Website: ulta-beauty
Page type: customer-info-address
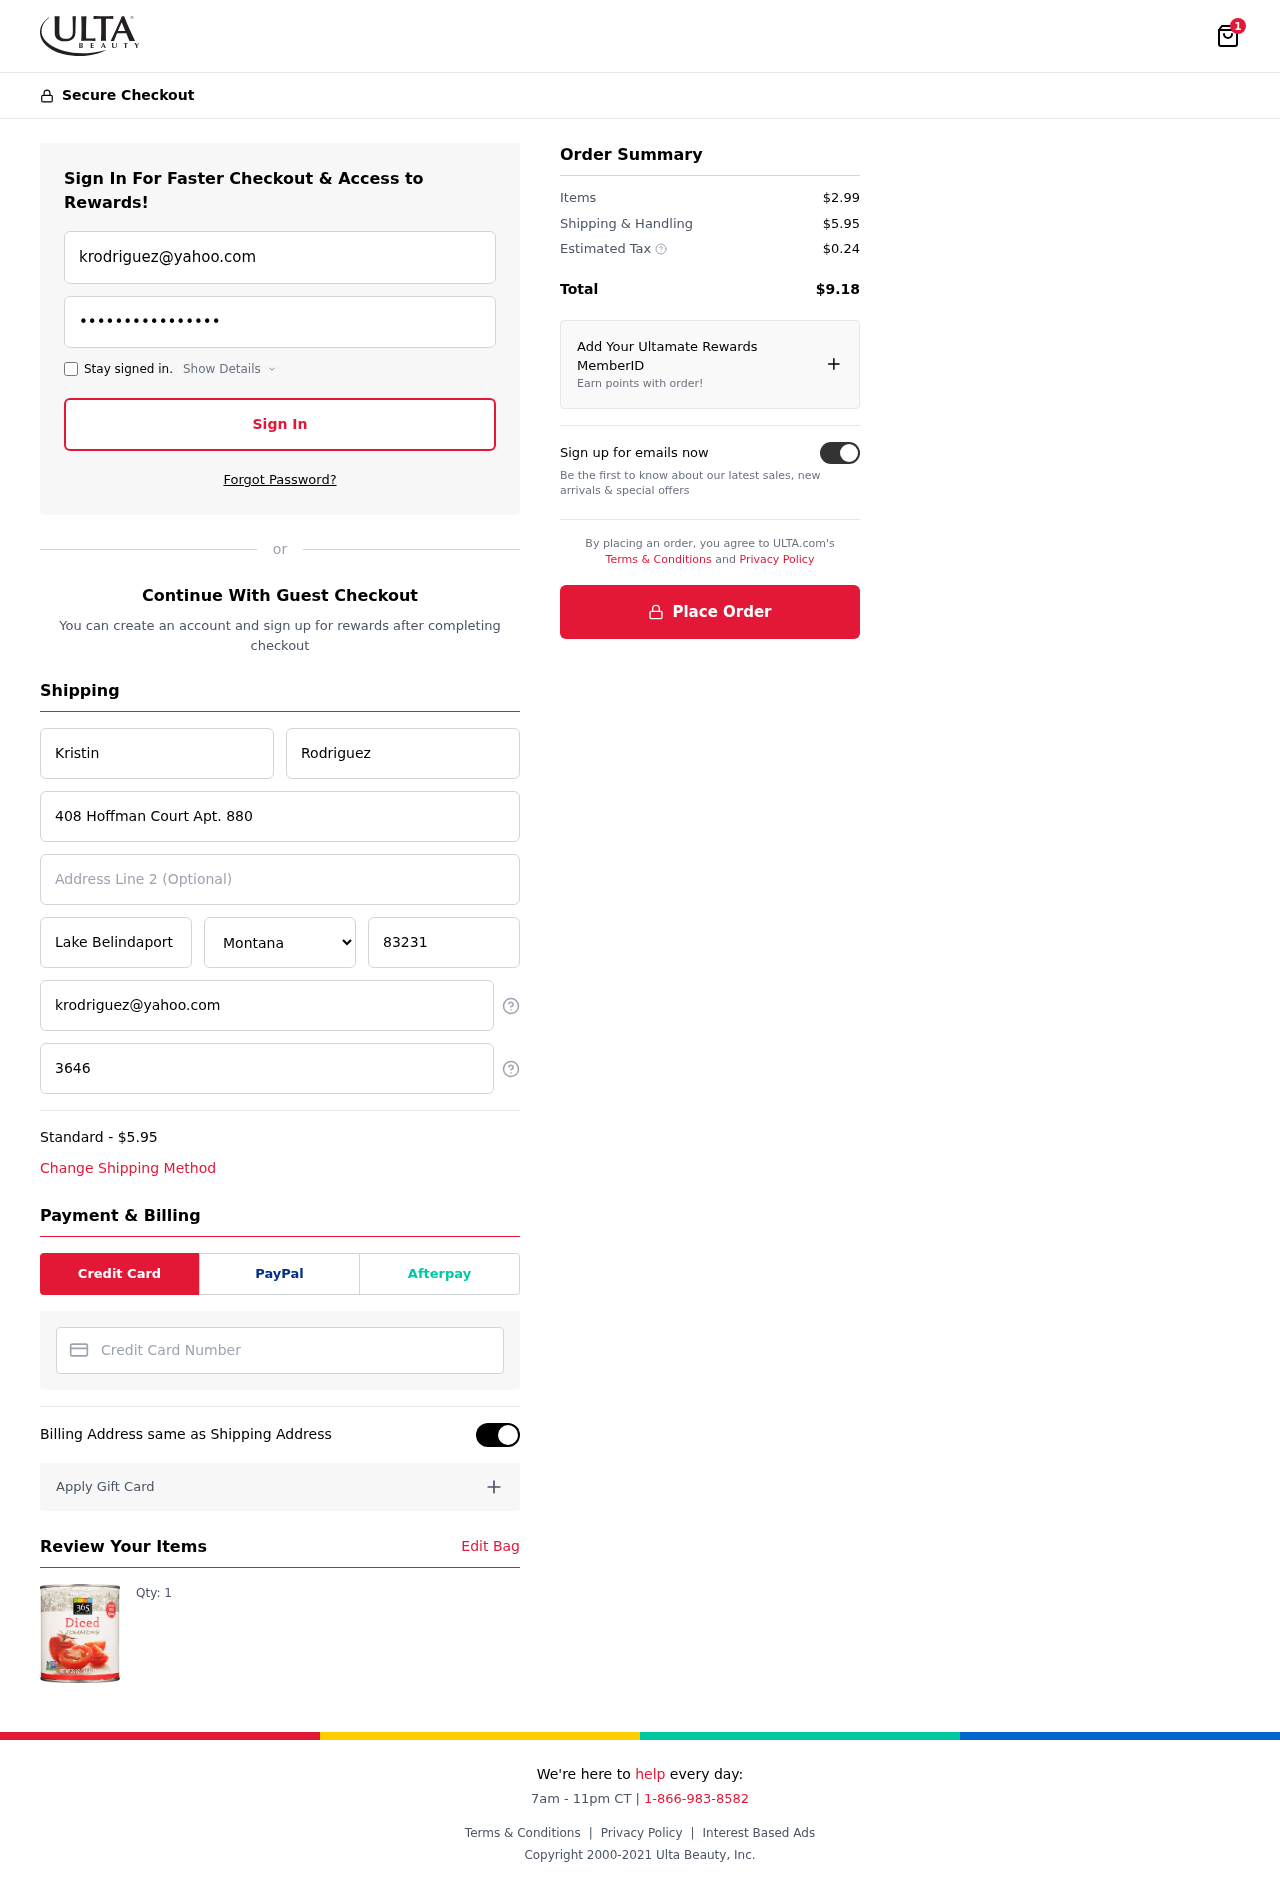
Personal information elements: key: PII_CARD_NUMBER
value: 4392 0624 4446 5312
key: PII_CITY
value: Lake Belindaport
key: PII_EMAIL
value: krodriguez@yahoo.com
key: PII_FIRSTNAME
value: Kristin
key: PII_LASTNAME
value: Rodriguez
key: PII_PHONE
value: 3646473406
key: PII_POSTCODE
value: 83231
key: PII_STATE
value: Montana
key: PII_STREET
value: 408 Hoffman Court Apt. 880
Product elements: key: PRODUCT1_QUANTITY
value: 1
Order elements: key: ORDER_NUM_ITEMS
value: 1
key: ORDER_SHIPPING_COST
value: $5.95
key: ORDER_ITEMS_TOTAL
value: $2.99
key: ORDER_SHIPPING_COST2
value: $5.95
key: ORDER_TAX
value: $0.24
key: ORDER_TOTAL
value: $9.18